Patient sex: M
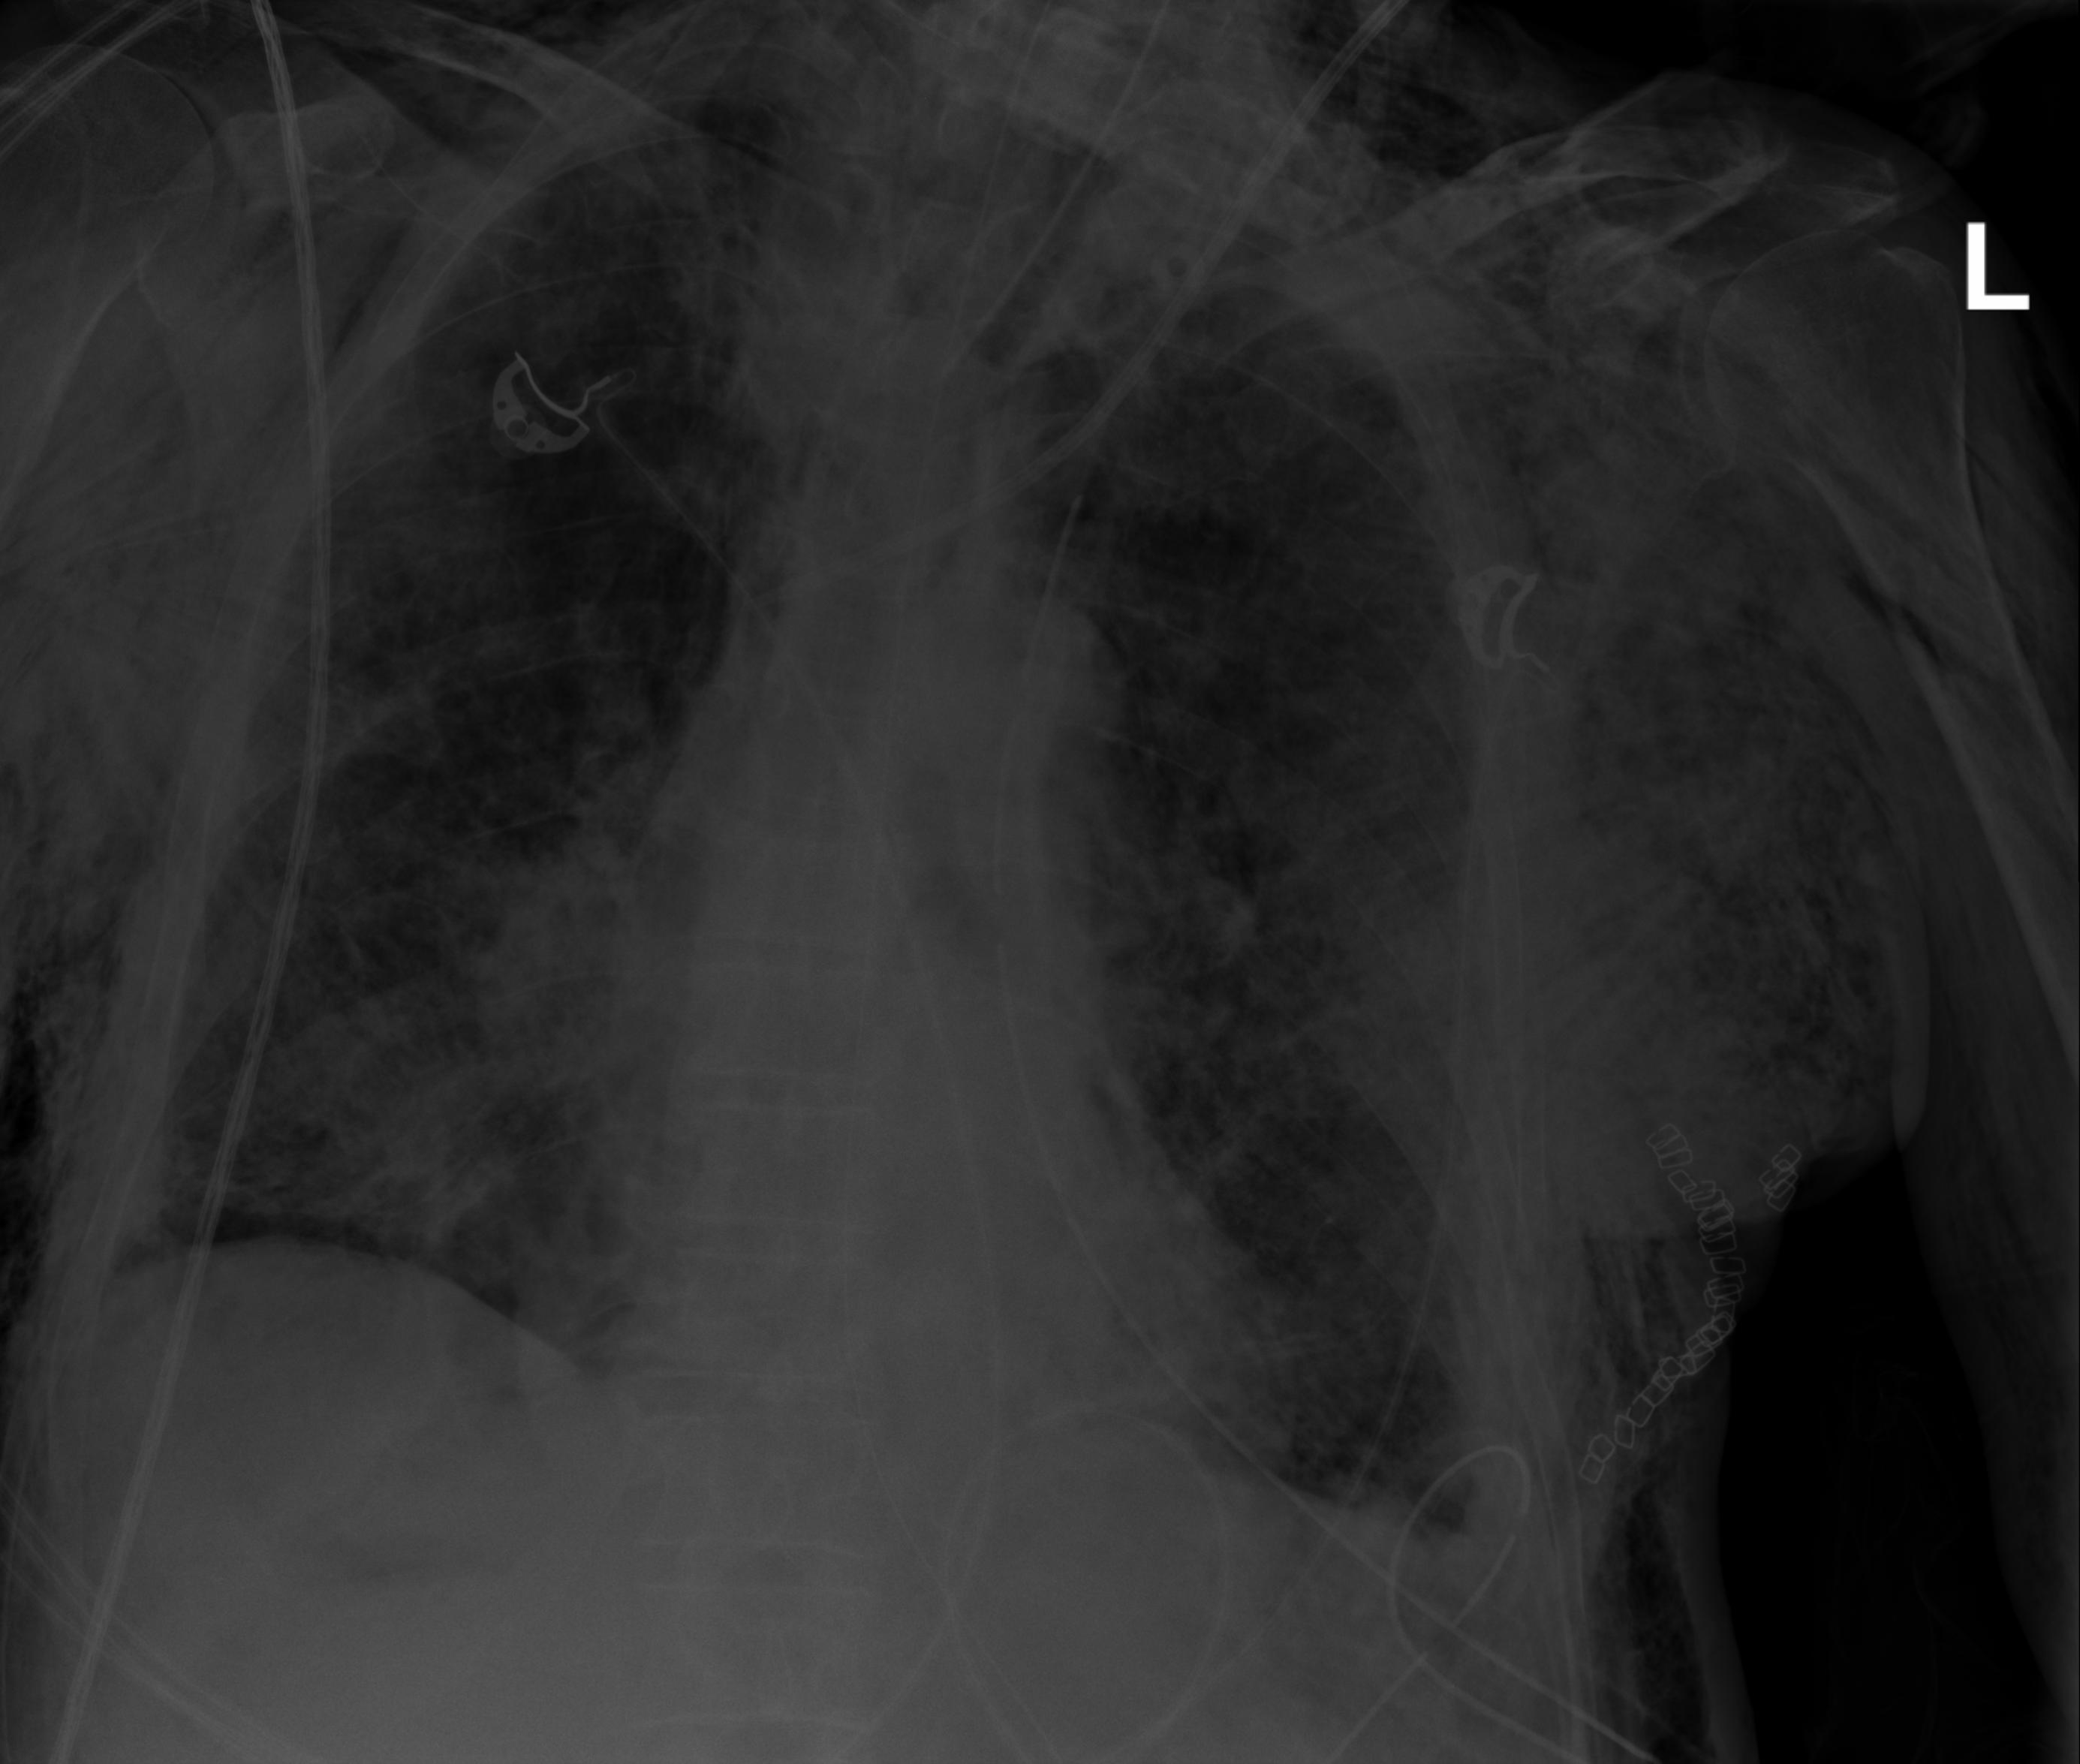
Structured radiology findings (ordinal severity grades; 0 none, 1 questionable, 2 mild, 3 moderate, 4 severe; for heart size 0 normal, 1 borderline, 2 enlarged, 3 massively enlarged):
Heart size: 1
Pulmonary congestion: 2
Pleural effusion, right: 0
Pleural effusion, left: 0
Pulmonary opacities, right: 1
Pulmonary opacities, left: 1
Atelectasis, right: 3
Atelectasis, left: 2